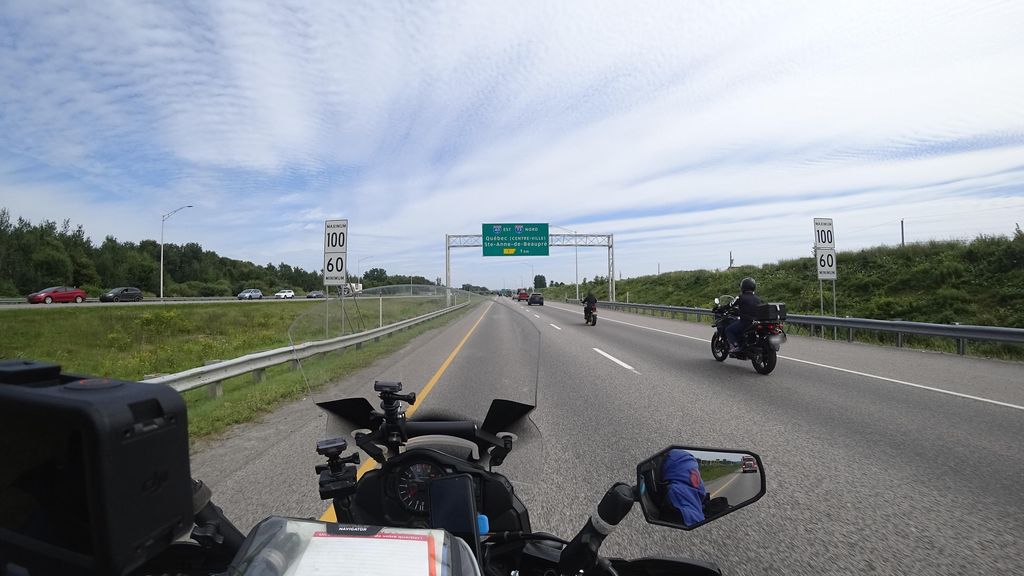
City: quebec_city